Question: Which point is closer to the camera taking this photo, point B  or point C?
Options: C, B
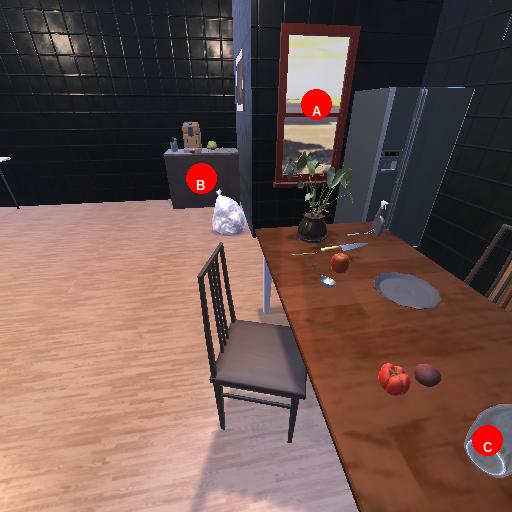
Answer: C